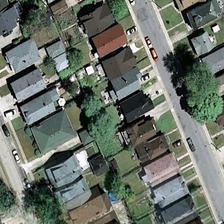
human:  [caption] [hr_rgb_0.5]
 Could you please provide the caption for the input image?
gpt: many buildings and some green trees are in a dense residential area .

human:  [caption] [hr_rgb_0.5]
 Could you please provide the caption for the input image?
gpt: many buildings and some green trees are in a dense residential area .

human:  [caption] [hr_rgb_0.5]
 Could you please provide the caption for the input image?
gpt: many buildings and some green trees are in a dense residential area .

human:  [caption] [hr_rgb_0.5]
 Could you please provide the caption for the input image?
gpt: many buildings and some green trees are in a dense residential area .

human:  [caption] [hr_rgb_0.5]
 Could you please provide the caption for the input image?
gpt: many buildings and some green trees are in a dense residential area .